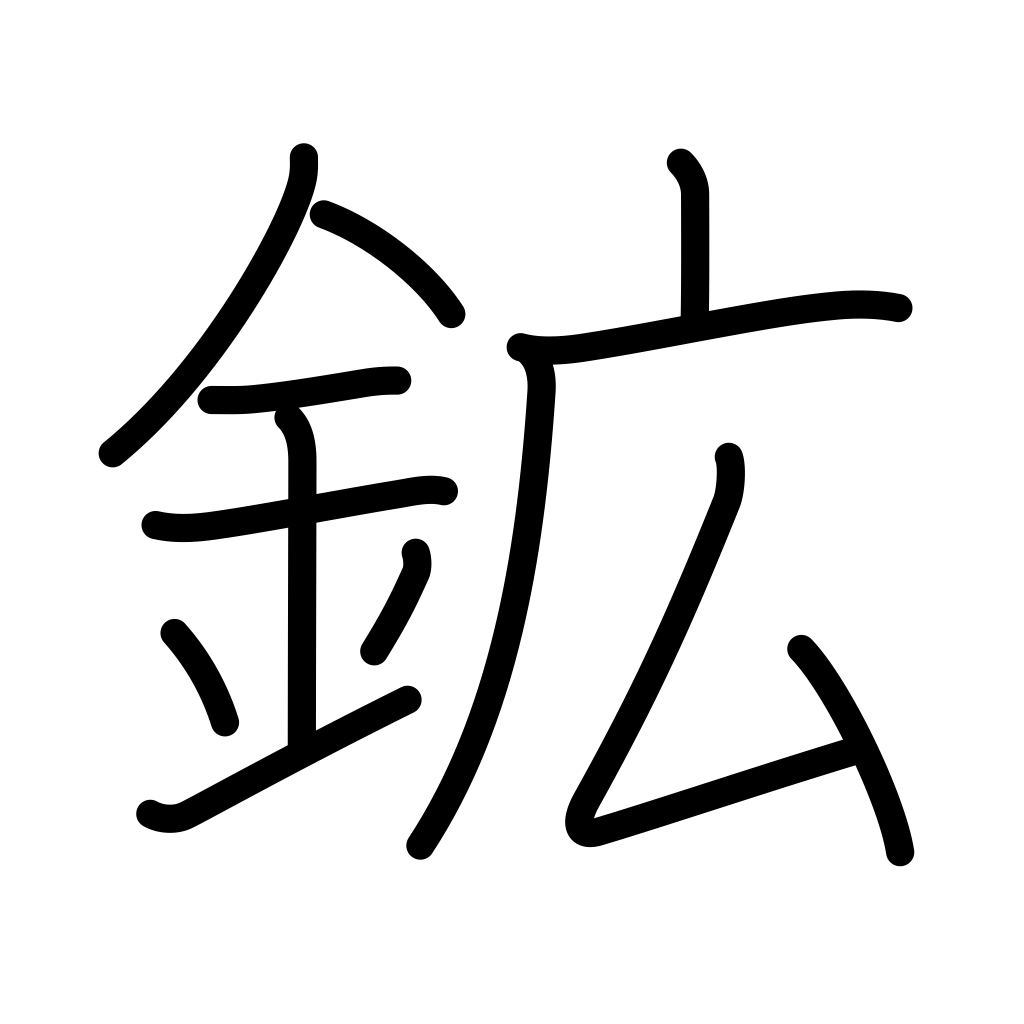
Meaning: mineral, ore